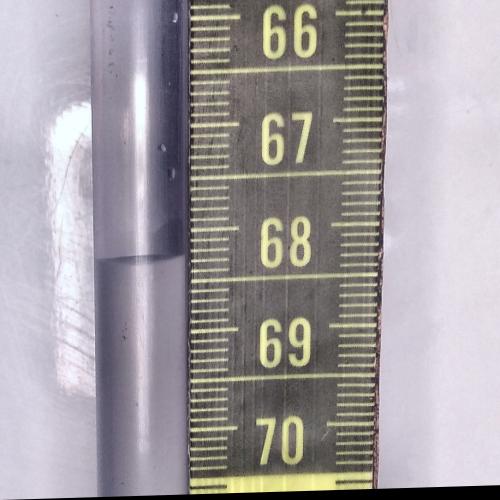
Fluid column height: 68.2 cm